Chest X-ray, PA view. Patient: 45 years old, sex M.
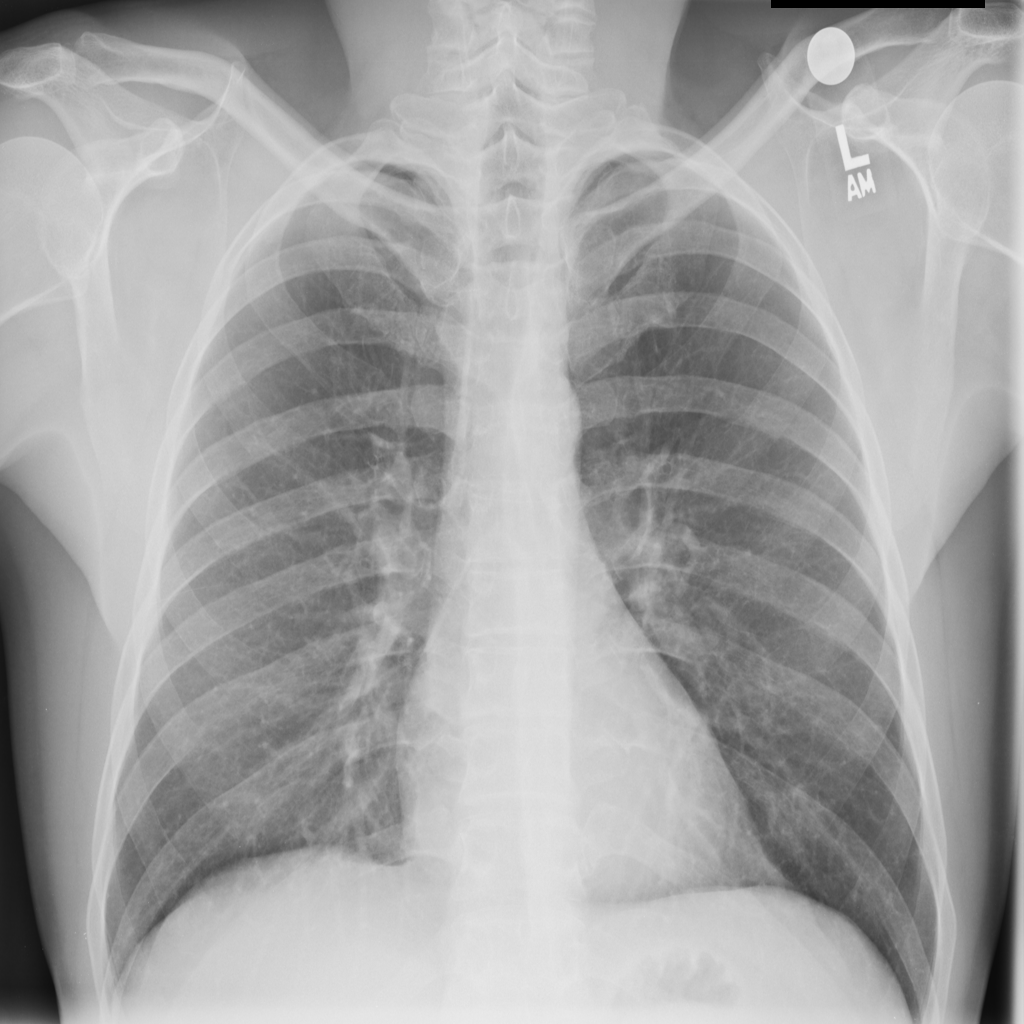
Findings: No Finding